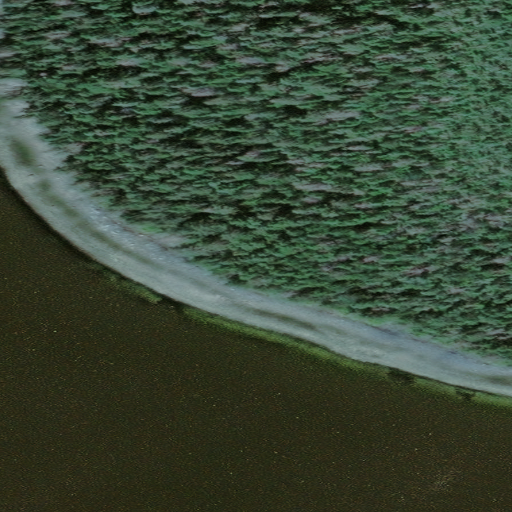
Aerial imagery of cape in Alaska named Fish Point containing only unknown